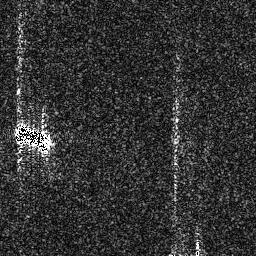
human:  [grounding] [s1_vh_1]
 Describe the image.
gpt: In the satellite image, there is  <ref>1 medium ship </ref> <box>[[4, 46, 19, 60, 0]]</box> located at left.